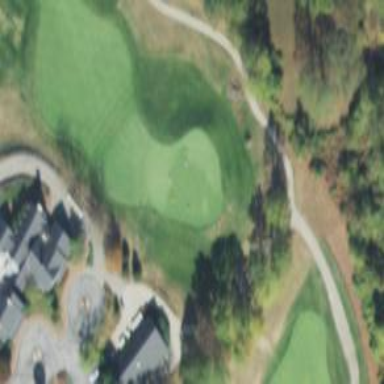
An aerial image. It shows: View of golf hole.